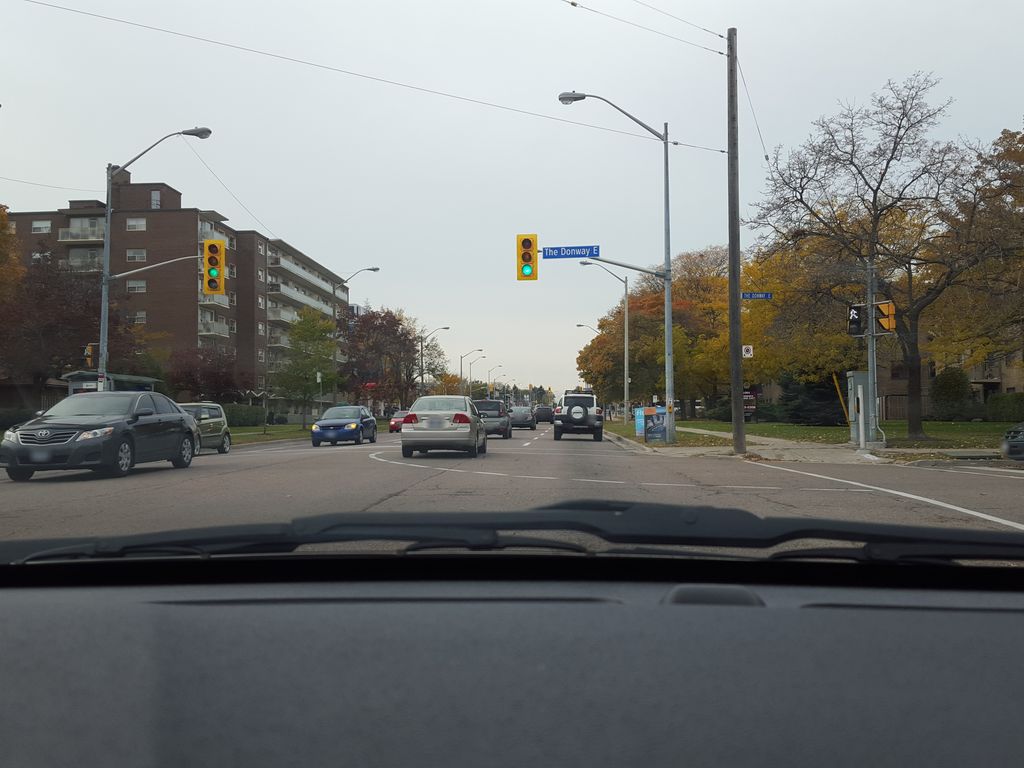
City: toronto